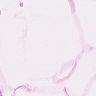
Metastatic tissue present: no